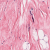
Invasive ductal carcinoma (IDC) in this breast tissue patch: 0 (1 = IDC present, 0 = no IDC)